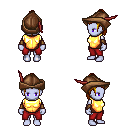
a pixel art fantasy rpg character, female body template, dark elf, purple skin, gold chest armor, red pants, blonde long topknot hairstyle, leather cap, leather bracers, four views (front, back, left, right), 2x2 character sprite sheet, small pixel art, hard edges, no anti-aliasing